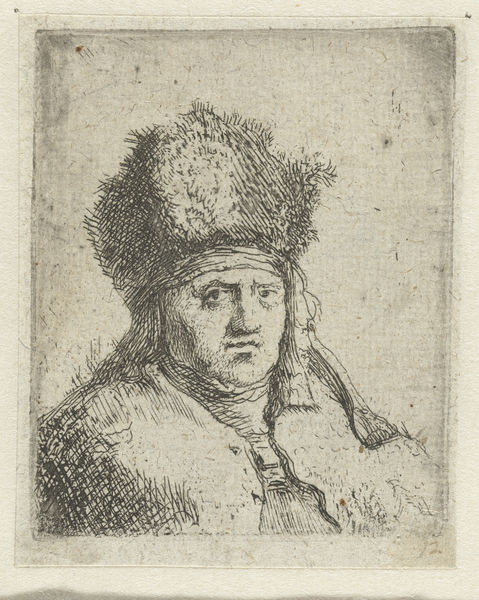
Titel: Borstbeeld van een man met bontmuts
Künstler: Jan Lievens
Standort: Amsterdam
Institution: Rijksmuseum
Schlagwörter: bishop, crown, hat, king, napoleon, priest, white, black, face, gray, grey, hair, nose, old, portrait, print, brown, sad, man, head, eyes, important, noble, winter, drawing, coat, fur, mouth, scarf, illustration, line, sketch, old man, pen, cape, clothes, leaves, vest, dull, pencil, draw, hut, lips, long hair, stare, native american, papier, clothing, indian, mantel, zeichnung, russian, turban, serious, hunter, official, power, mütze, headdress, worn, guy, big hair, card, pioneer, sweater, black lines, czar, tusche, drawn, j, pencil sketch, worried, unhappy, settler, tinte, swagger, big hat, photogenic, swagh, tru boi, kossak, disgruntled, 남자, 스케치, 서양, 심술